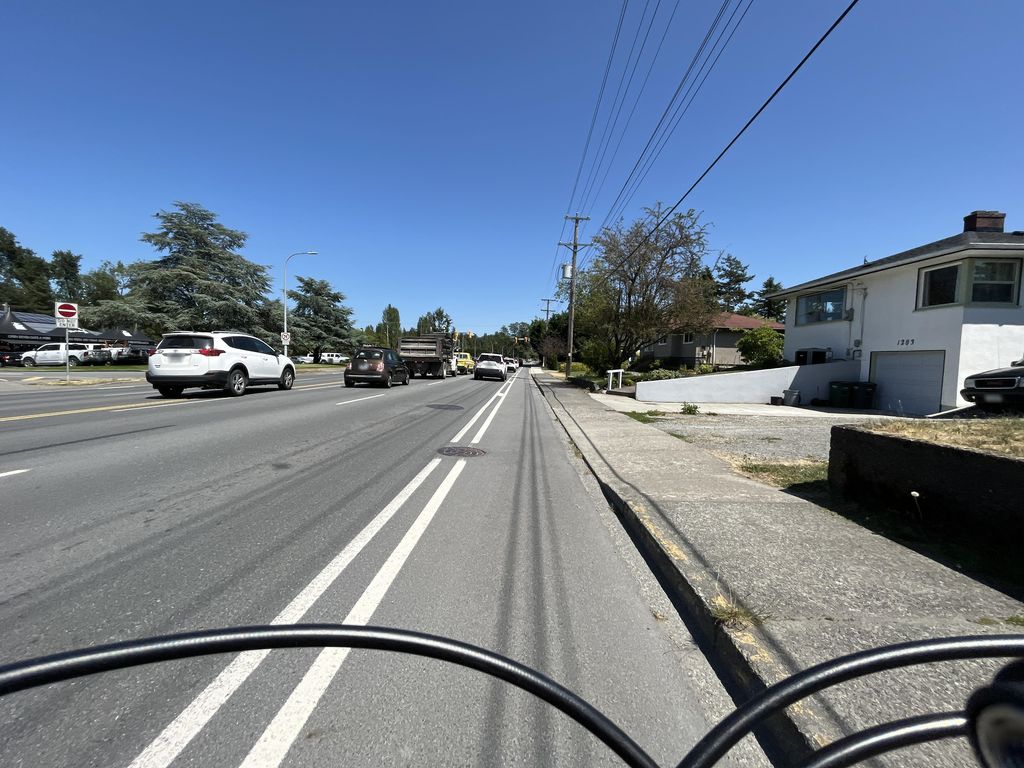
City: victoria